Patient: sex M, age 48
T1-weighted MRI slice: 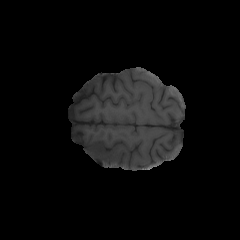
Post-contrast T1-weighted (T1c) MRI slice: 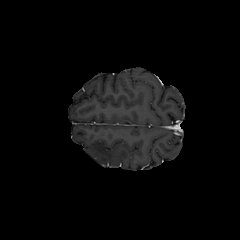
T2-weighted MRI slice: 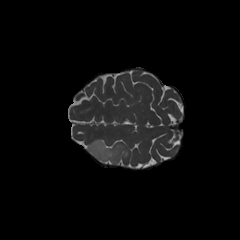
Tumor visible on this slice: yes
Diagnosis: Astrocytoma, IDH-mutant
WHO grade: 3